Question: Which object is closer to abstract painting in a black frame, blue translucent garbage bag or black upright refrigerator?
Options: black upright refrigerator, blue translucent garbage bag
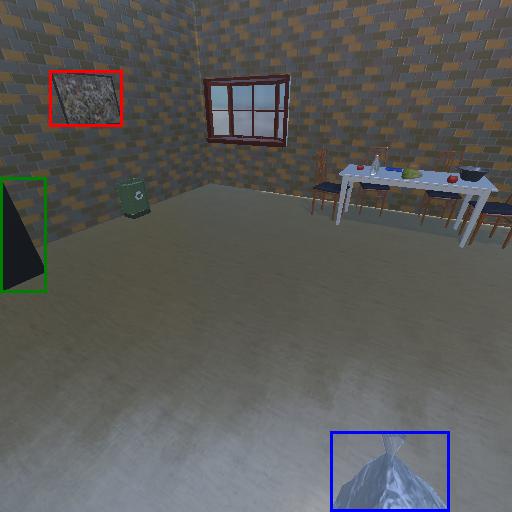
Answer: black upright refrigerator